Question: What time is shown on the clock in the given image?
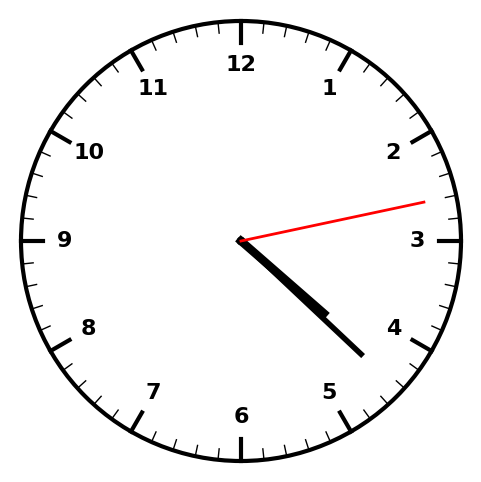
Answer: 04:22:13